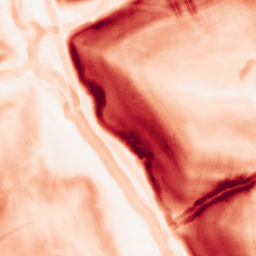
Category: morphological
Decomposition family: morphological_gradient
Decomposition parameters: size: 5
shape: disk
Upsampling method: sinc_blackman
Upsampling parameters: scale: 2
kernel_size: 8
Upsampling scale: 2